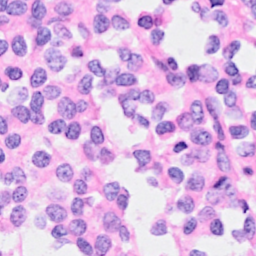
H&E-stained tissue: Breast